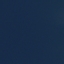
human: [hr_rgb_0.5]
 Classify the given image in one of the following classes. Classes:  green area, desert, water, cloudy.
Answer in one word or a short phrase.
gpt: water